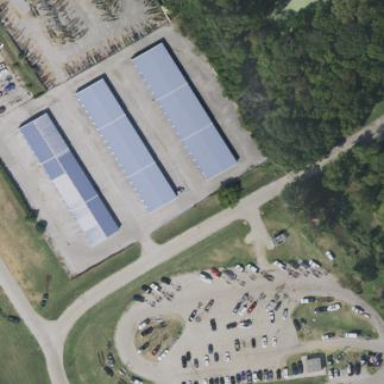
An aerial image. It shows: Building used for boat storage.